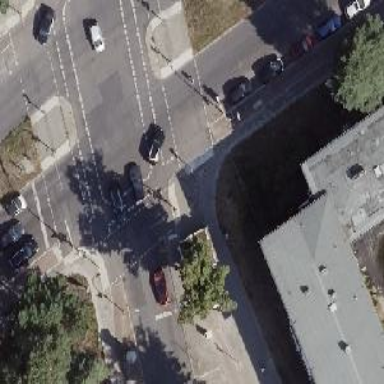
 featuring separate cycle track and sidewalks on both sides."